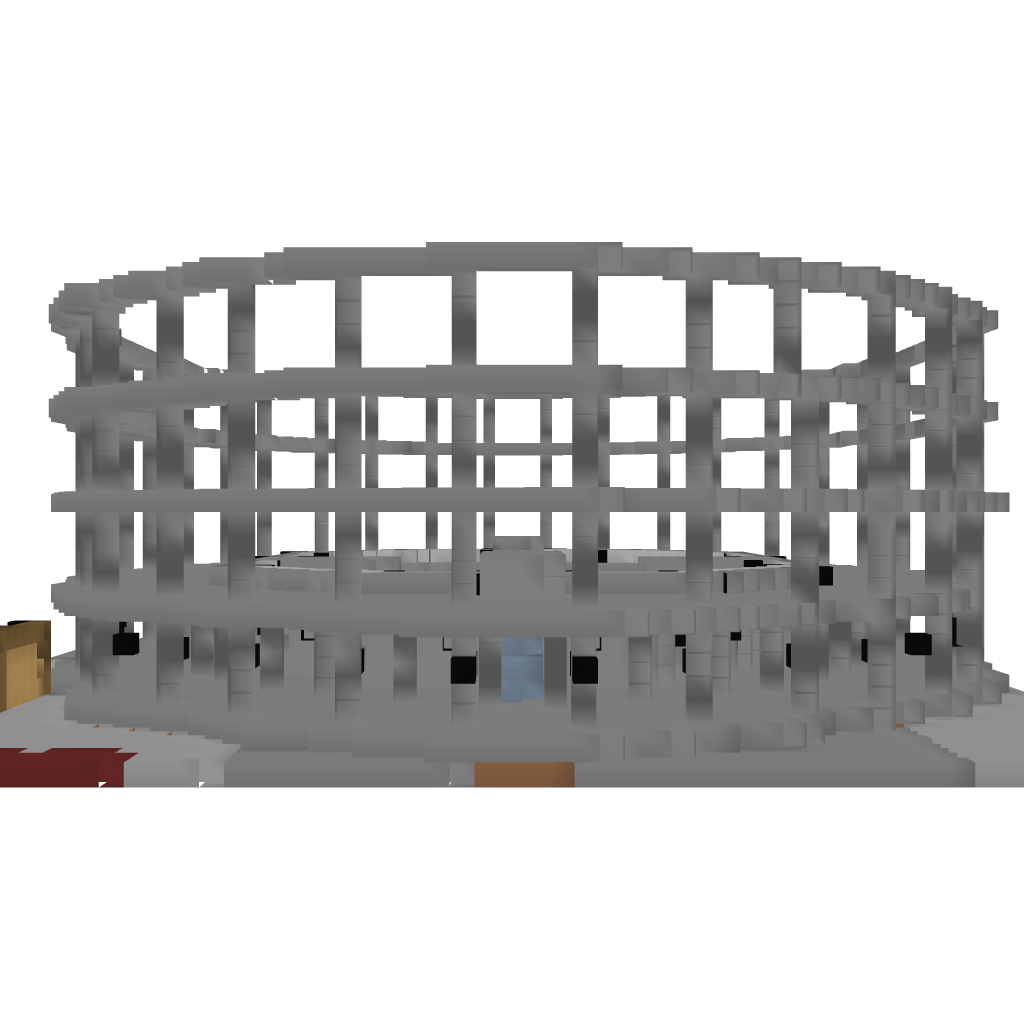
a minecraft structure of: Coliseum